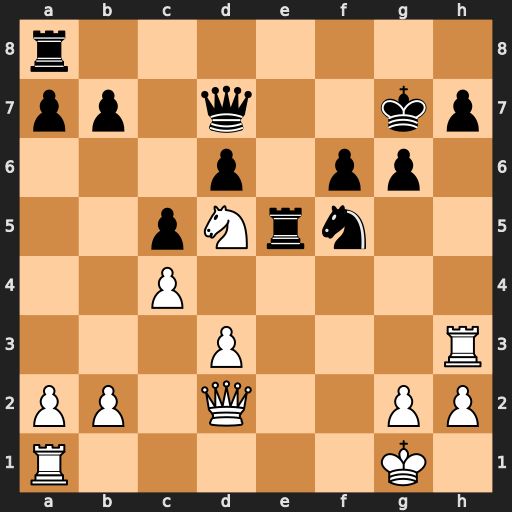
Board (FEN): r7/pp1q2kp/3p1pp1/2pNrn2/2P5/3P3R/PP1Q2PP/R5K1
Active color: w
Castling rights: -
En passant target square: -
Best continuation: Rxh7+ Kxh7 Nxf6+ Kg7 Nxd7